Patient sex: F
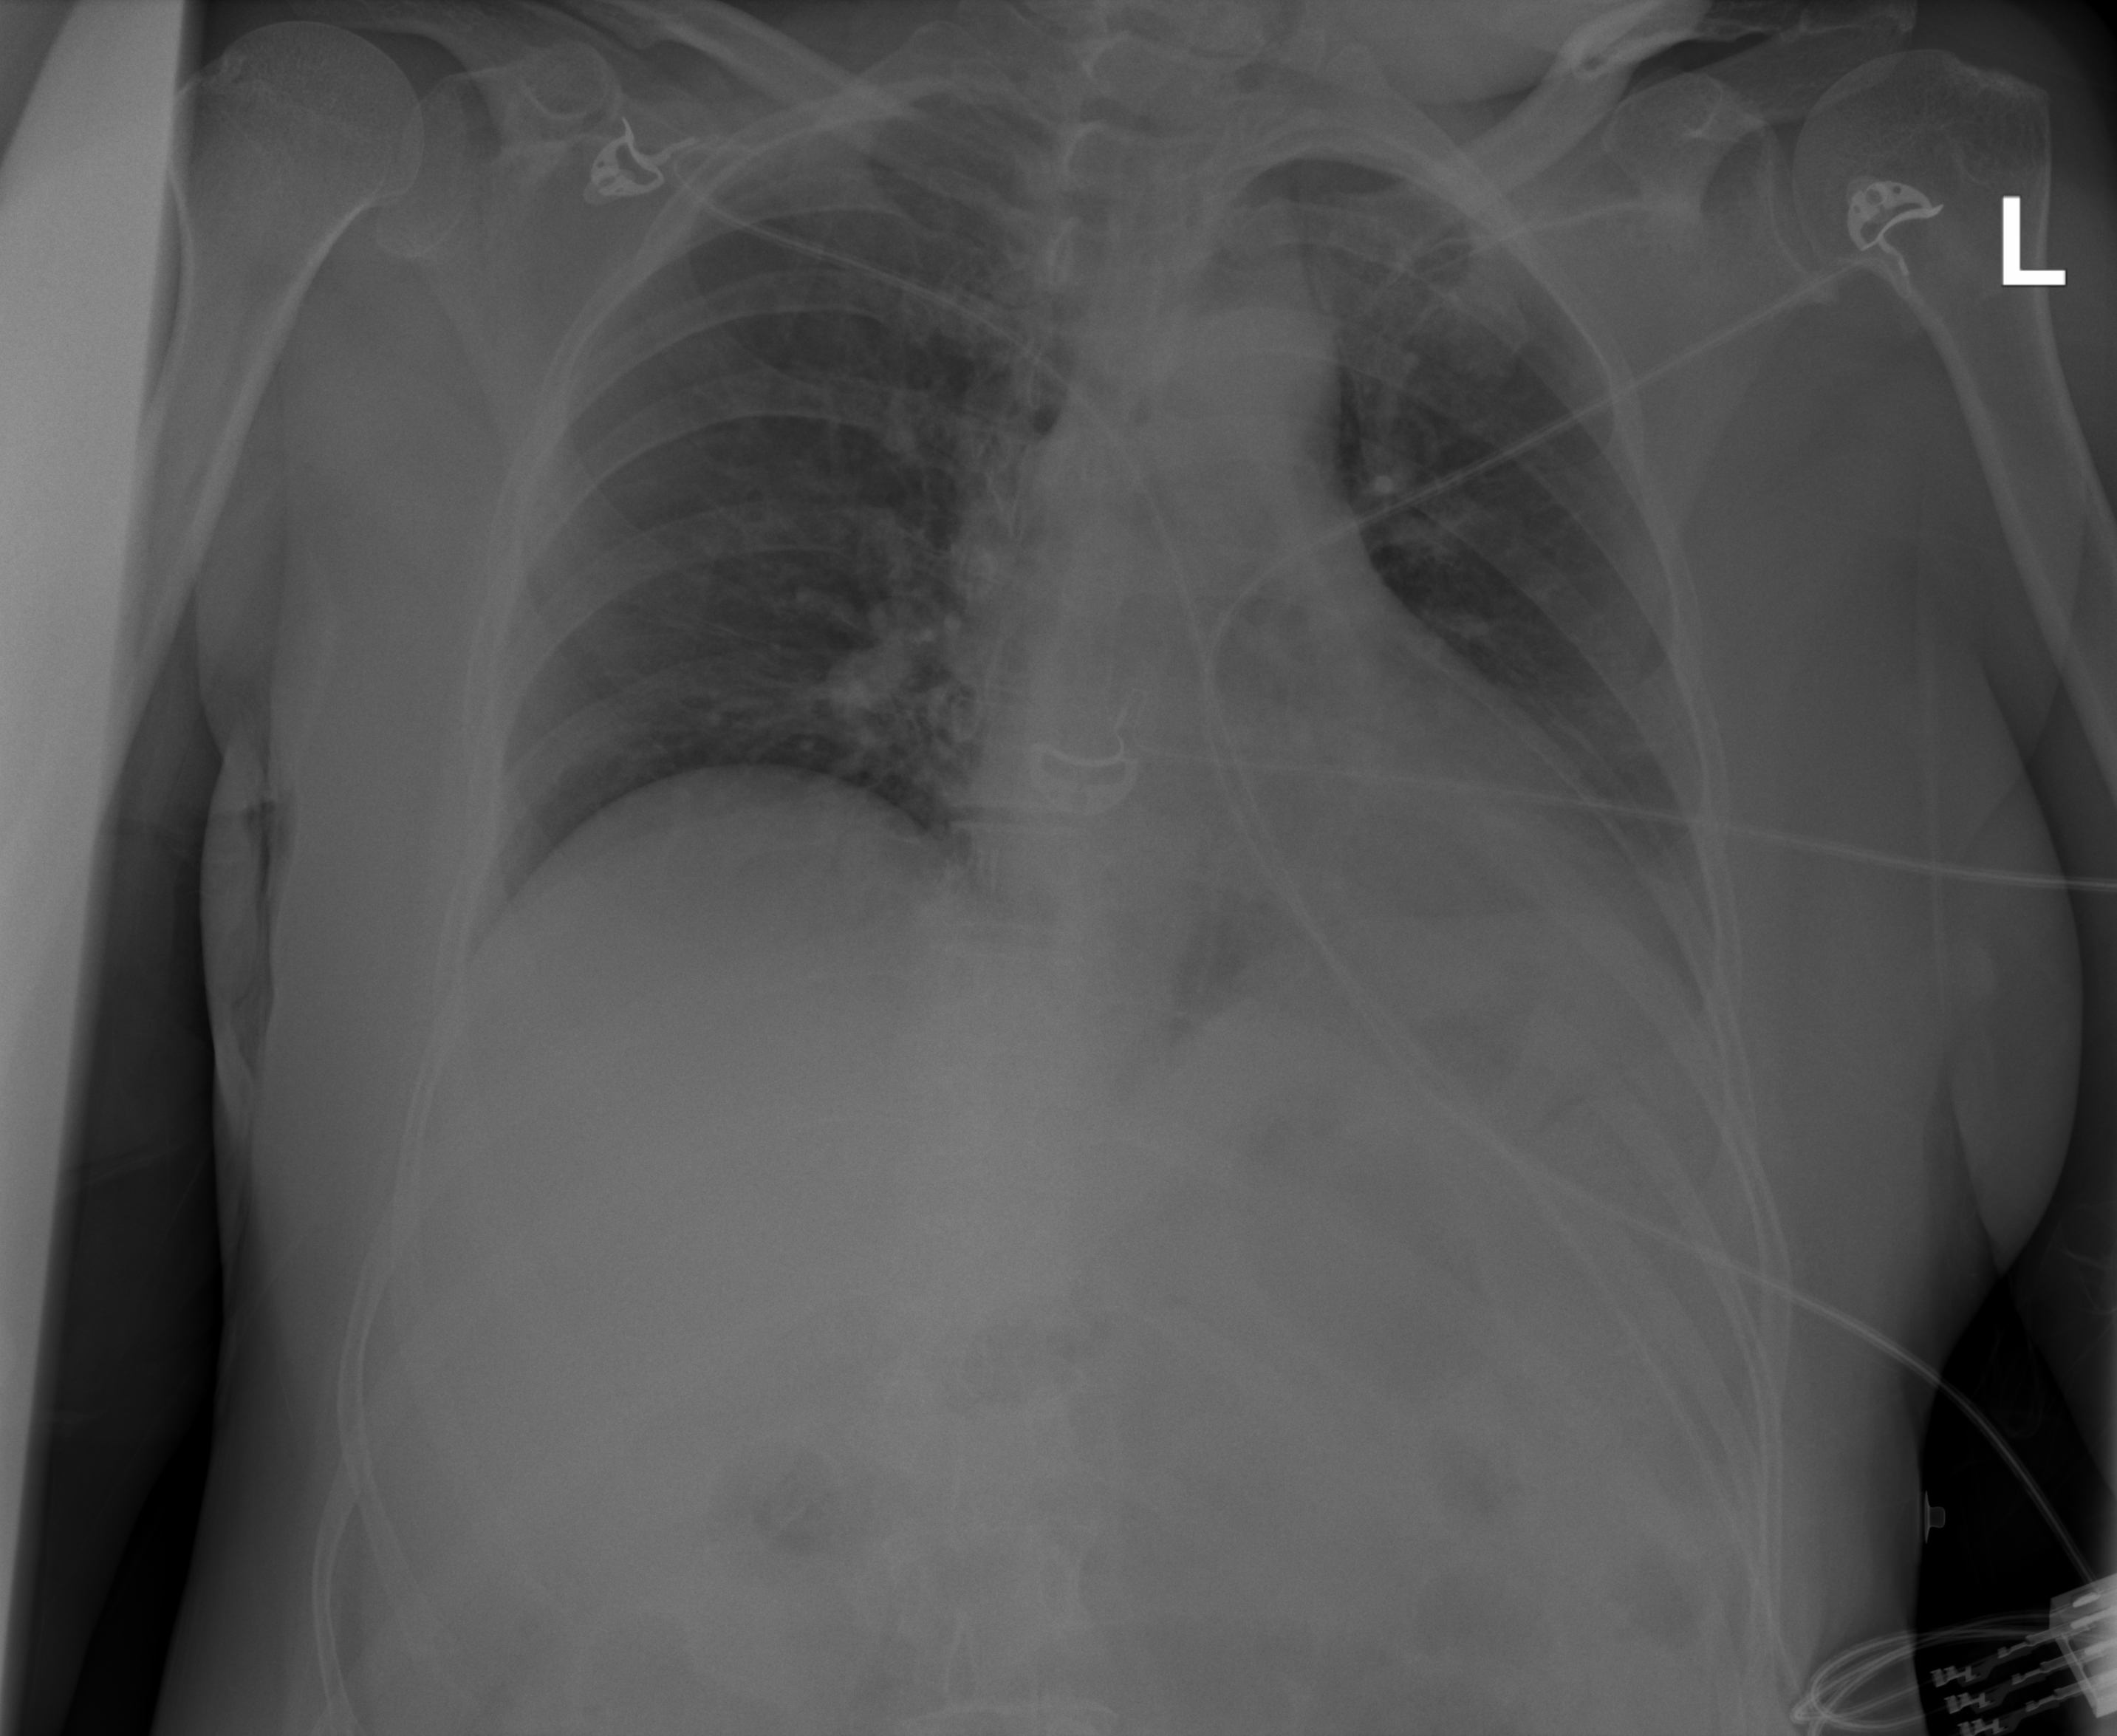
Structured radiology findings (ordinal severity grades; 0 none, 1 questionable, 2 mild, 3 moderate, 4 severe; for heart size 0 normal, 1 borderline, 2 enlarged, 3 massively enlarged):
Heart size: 0
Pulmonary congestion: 0
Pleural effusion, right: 0
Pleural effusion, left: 0
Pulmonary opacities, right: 0
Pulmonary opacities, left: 0
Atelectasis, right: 0
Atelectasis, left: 2